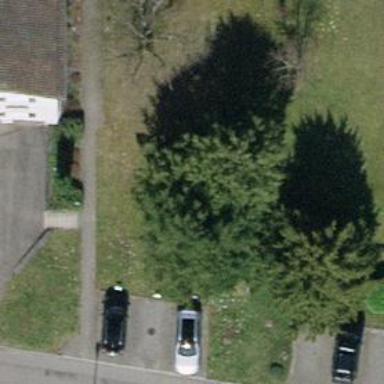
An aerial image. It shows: Urban tree adds touch of nature to the surroundings.